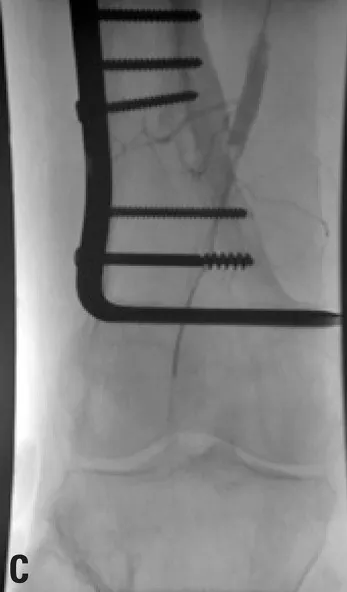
Digital subtraction angiography. (D) Partial popliteal artery recanalization.
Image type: radiology (x_ray)